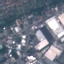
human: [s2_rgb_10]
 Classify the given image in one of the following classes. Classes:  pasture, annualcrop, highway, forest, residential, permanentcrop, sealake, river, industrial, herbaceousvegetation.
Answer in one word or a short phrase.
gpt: Industrial